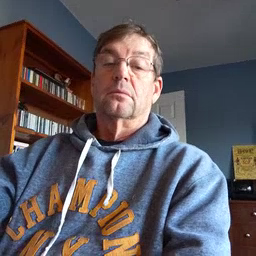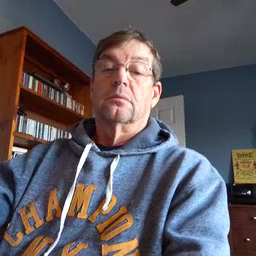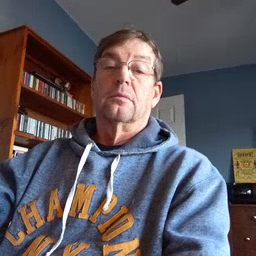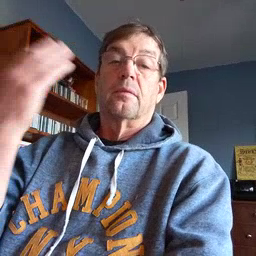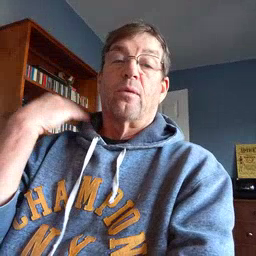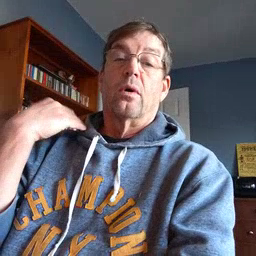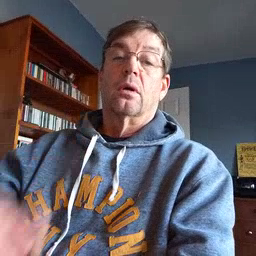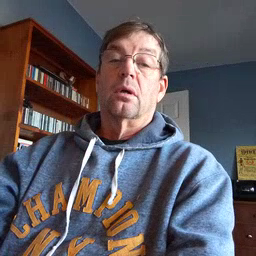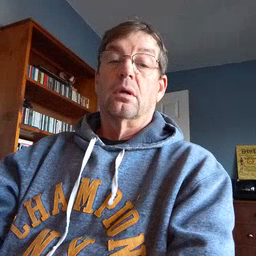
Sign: before